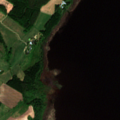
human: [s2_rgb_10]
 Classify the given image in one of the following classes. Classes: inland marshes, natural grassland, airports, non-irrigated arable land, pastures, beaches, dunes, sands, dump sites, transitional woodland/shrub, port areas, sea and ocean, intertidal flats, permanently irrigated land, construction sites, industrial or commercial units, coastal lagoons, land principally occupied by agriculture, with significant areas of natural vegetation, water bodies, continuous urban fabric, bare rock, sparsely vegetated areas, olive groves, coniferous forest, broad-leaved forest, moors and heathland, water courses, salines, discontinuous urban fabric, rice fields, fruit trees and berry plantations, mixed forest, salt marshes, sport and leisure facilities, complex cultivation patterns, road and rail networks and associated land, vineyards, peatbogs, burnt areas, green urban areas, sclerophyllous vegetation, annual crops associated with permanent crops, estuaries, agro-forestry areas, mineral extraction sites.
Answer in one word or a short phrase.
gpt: non-irrigated arable land, land principally occupied by agriculture, with significant areas of natural vegetation, inland marshes, water bodies